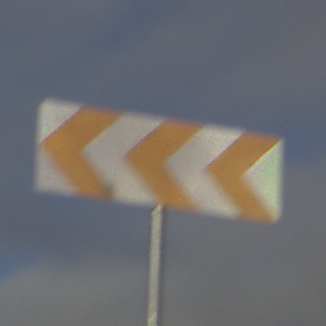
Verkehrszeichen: RichtungstafelnInKurvenGrossRechts
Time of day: SunriseSunset
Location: Outdoor (Nature)
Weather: PartlyCloudy
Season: NotSpecified
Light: Natural